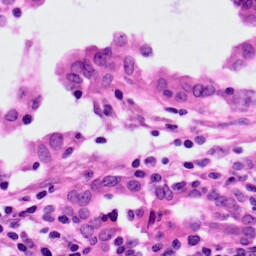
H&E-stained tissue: Lung